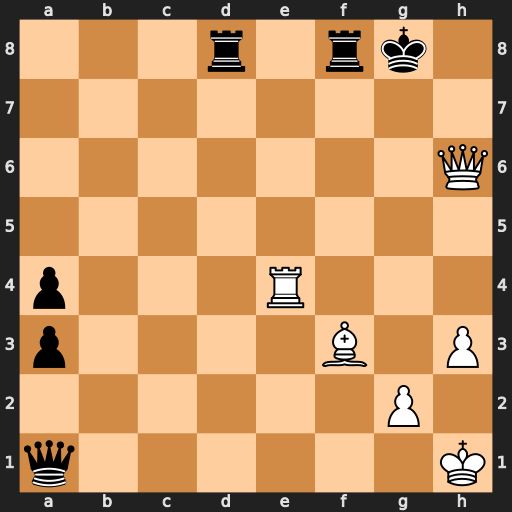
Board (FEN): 3r1rk1/8/7Q/8/p3R3/p4B1P/6P1/q6K
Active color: w
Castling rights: -
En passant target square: -
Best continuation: Kh2 Qf6 Rg4+